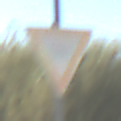
Verkehrszeichen: VorfahrtGewaehren
Umgebung: Outdoor, Nature
Tageszeit: MorningAfternoon
Wetter: PartlyCloudy
Licht: Natural
Jahreszeit: NotSpecified
Kontrast: HighContrast